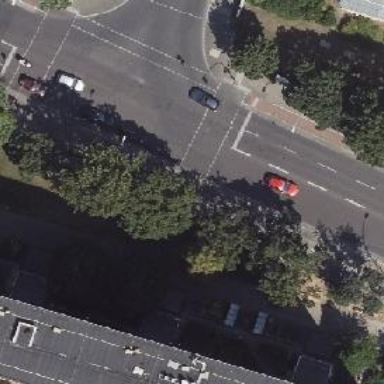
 and parking is not allowed on both sides."